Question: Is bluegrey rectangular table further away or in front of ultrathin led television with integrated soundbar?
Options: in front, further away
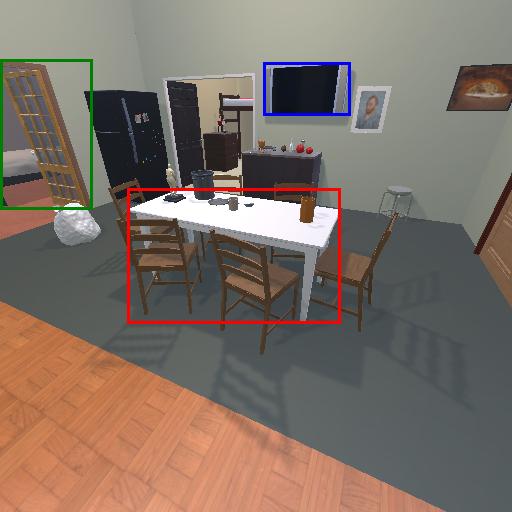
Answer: in front